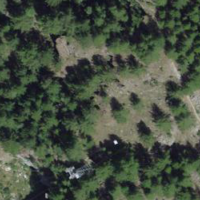
EUNIS habitat code: 31
Species observed at this site:
Parnassius apollo